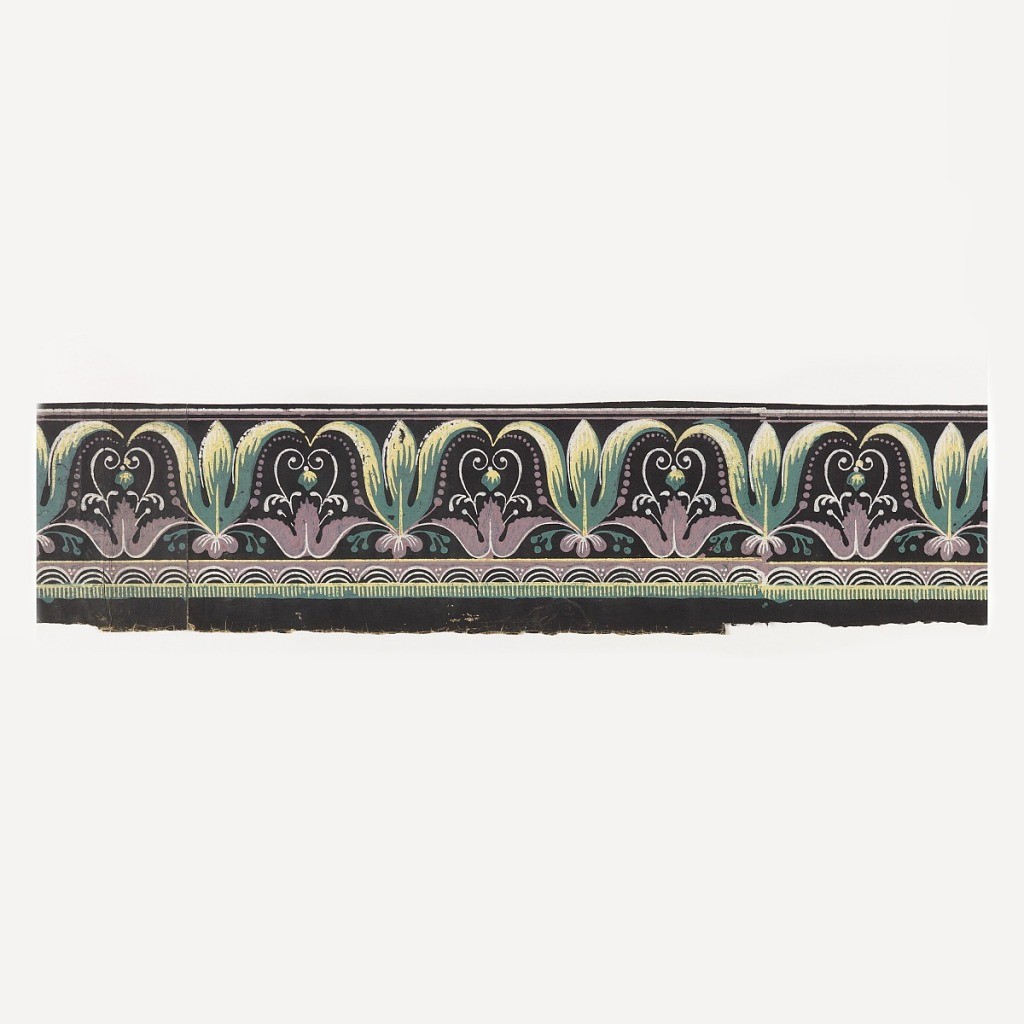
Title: Border
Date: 1800–1825
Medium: Block-printed on handmade paper
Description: Wide upper band with stylized floral or foliate motif containing green motif with mauve beading under scrolling leaves. This alternates with smaller motif with floral element. Narrow scalloped band along lower edge. Printed in green, yellow, white and mauve on black ground.

H# 357B